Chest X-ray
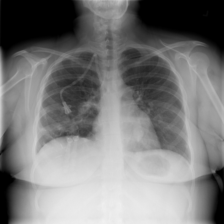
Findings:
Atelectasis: negative
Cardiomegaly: negative
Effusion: negative
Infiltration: negative
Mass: negative
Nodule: positive
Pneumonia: negative
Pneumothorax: negative
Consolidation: negative
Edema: negative
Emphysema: negative
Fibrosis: negative
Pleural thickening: negative
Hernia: negative